Question: My project stores html code fragments for use in templating in files with a custom extension (*.phtml). I find that Visual Studio is inconsistent in its use of editors when I edit these files. Sometimes it provides no intellisense, sometimes it treats the files as XML (which is better than nothing), and sometimes I get lucky and it provides me with the HTML editor.
I've configured Visual Studio to treat *.phtml files as HTML, but that doesn't seem to make any difference.

What more can I do to convince Visual Studio to always use the HTML Editor for *.phtml files?
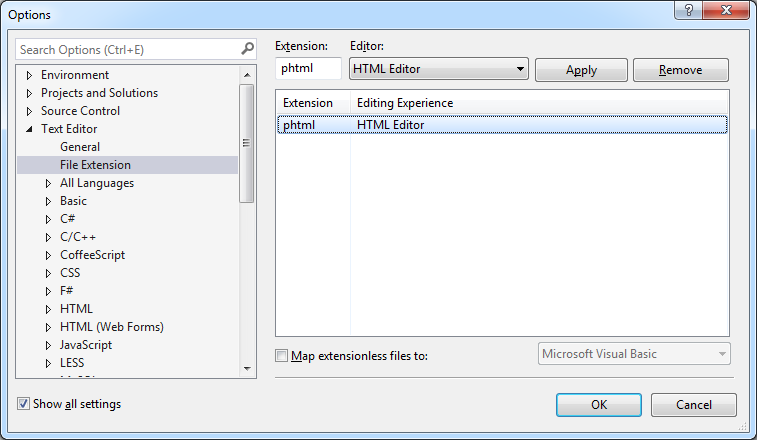
Answer: Right-clicking a file in solution explorer shows an "Open with ..." option, the window that it opens has a choice of editors plus a "Set as default" option.